Question: I'd like to pass a model to my view, i tried this
'''
public ActionResult Properties(string projet) {
string s = projet;
if (projet != null)
return View("Properties", s);
return RedirectToAction("Index", "Akeo");
}
'''
in this example 'projet' has as value 'projet2'. in the launch of program: this error appears:'~/Views/Akeo/Properties.aspx ~/Views/Akeo/Properties.ascx ~/Views/Shared/Properties.aspx ~/Views/Shared/Properties.ascx ~/Views/Akeo/Projet 2.master ~/Views/Shared/Projet 2.master ~/Views/Akeo/Projet 2.cshtml ~/Views/Akeo/Projet 2.vbhtml ~/Views/Shared/Projet 2.cshtml ~/Views/Shared/Projet 2.vbhtml'
one of these views is not found but i created the view 'Properties' like this:

What is my fault? how can i correct it?
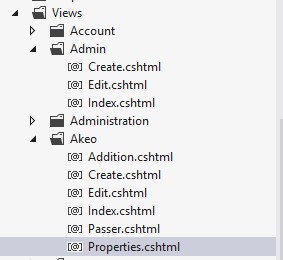
Answer: Should be like this:
'''
return View("Properties", (object)s);
'''
Why?
Because there's a difference between <URL>:
'''
protected internal ViewResult View(
string viewName,
string masterName
)
'''
and <URL>:
'''
protected internal ViewResult View(
string viewName,
Object model
)
'''
The problem come from the fact that your model (the 's' variable) is a string and thus is interpreted as a Layout and not as a model.